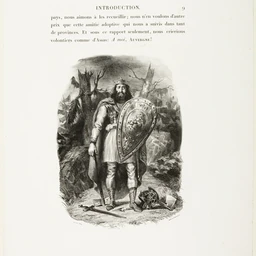
Title: Vercingétorix
Artist: Eugène Delacroix
Caption: vercingétorix, lithograph, paper (fiber product), print, prints and drawing, eugène delacroix, a work made of lithograph in black on white wove paper, prints and drawings, art institute of chicago